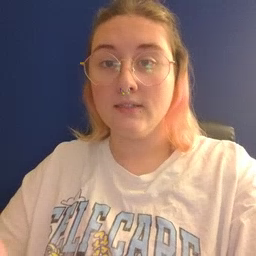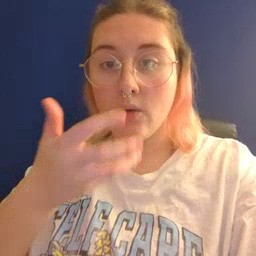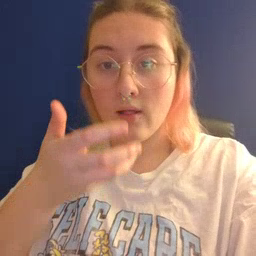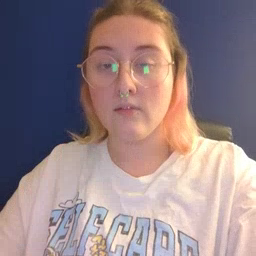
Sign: cereal